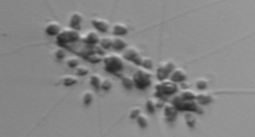
Label: Chaetoceros_didymus_TAG_external_flagellate